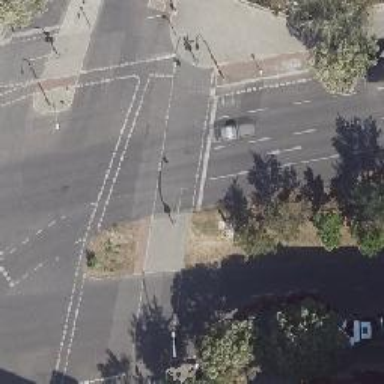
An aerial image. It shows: Road crossing with traffic signals.